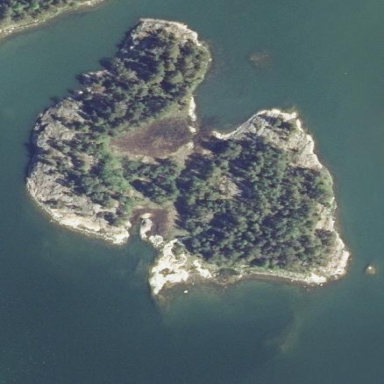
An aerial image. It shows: Islet with natural coastline. It is nature reserve area.